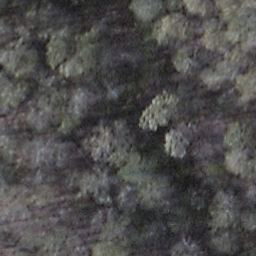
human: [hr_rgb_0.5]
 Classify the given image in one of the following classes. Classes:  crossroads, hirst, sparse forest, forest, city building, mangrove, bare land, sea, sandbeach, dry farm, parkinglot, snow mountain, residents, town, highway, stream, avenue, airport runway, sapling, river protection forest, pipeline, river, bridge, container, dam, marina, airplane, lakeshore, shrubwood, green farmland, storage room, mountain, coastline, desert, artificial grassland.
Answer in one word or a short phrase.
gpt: shrubwood